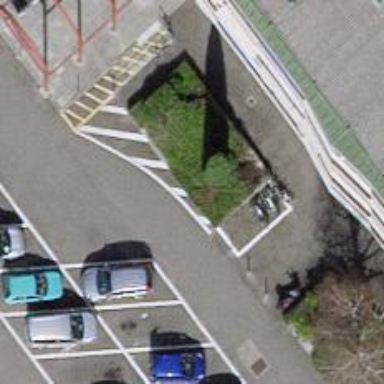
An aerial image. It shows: Bicycle parking facility.